Interaction volume radius: 10 \u00c5
Interaction volume height: 20 \u00c5
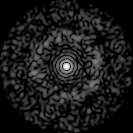
Disorder parameter: 0.8211